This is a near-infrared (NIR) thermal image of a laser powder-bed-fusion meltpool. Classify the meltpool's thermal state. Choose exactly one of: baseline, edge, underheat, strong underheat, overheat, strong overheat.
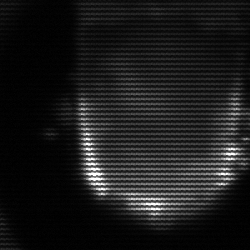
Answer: baseline